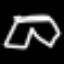
Label: pants